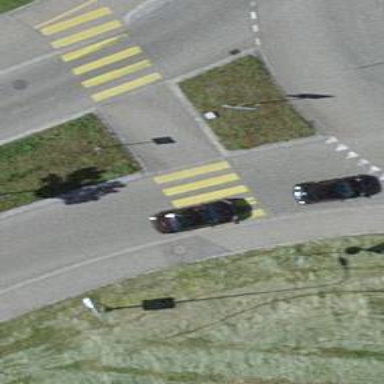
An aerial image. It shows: Marked road crossing.